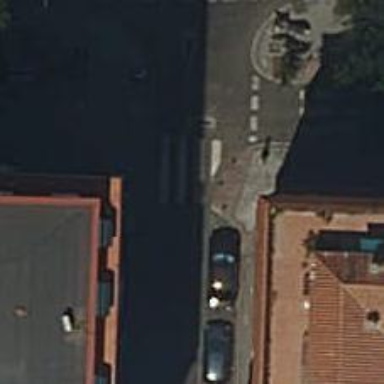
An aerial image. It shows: Uncontrolled crossing on the road.